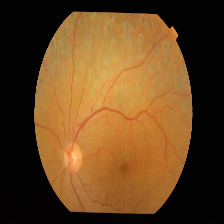
Diabetic retinopathy grade: Mild